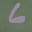
Label: 6